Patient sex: M
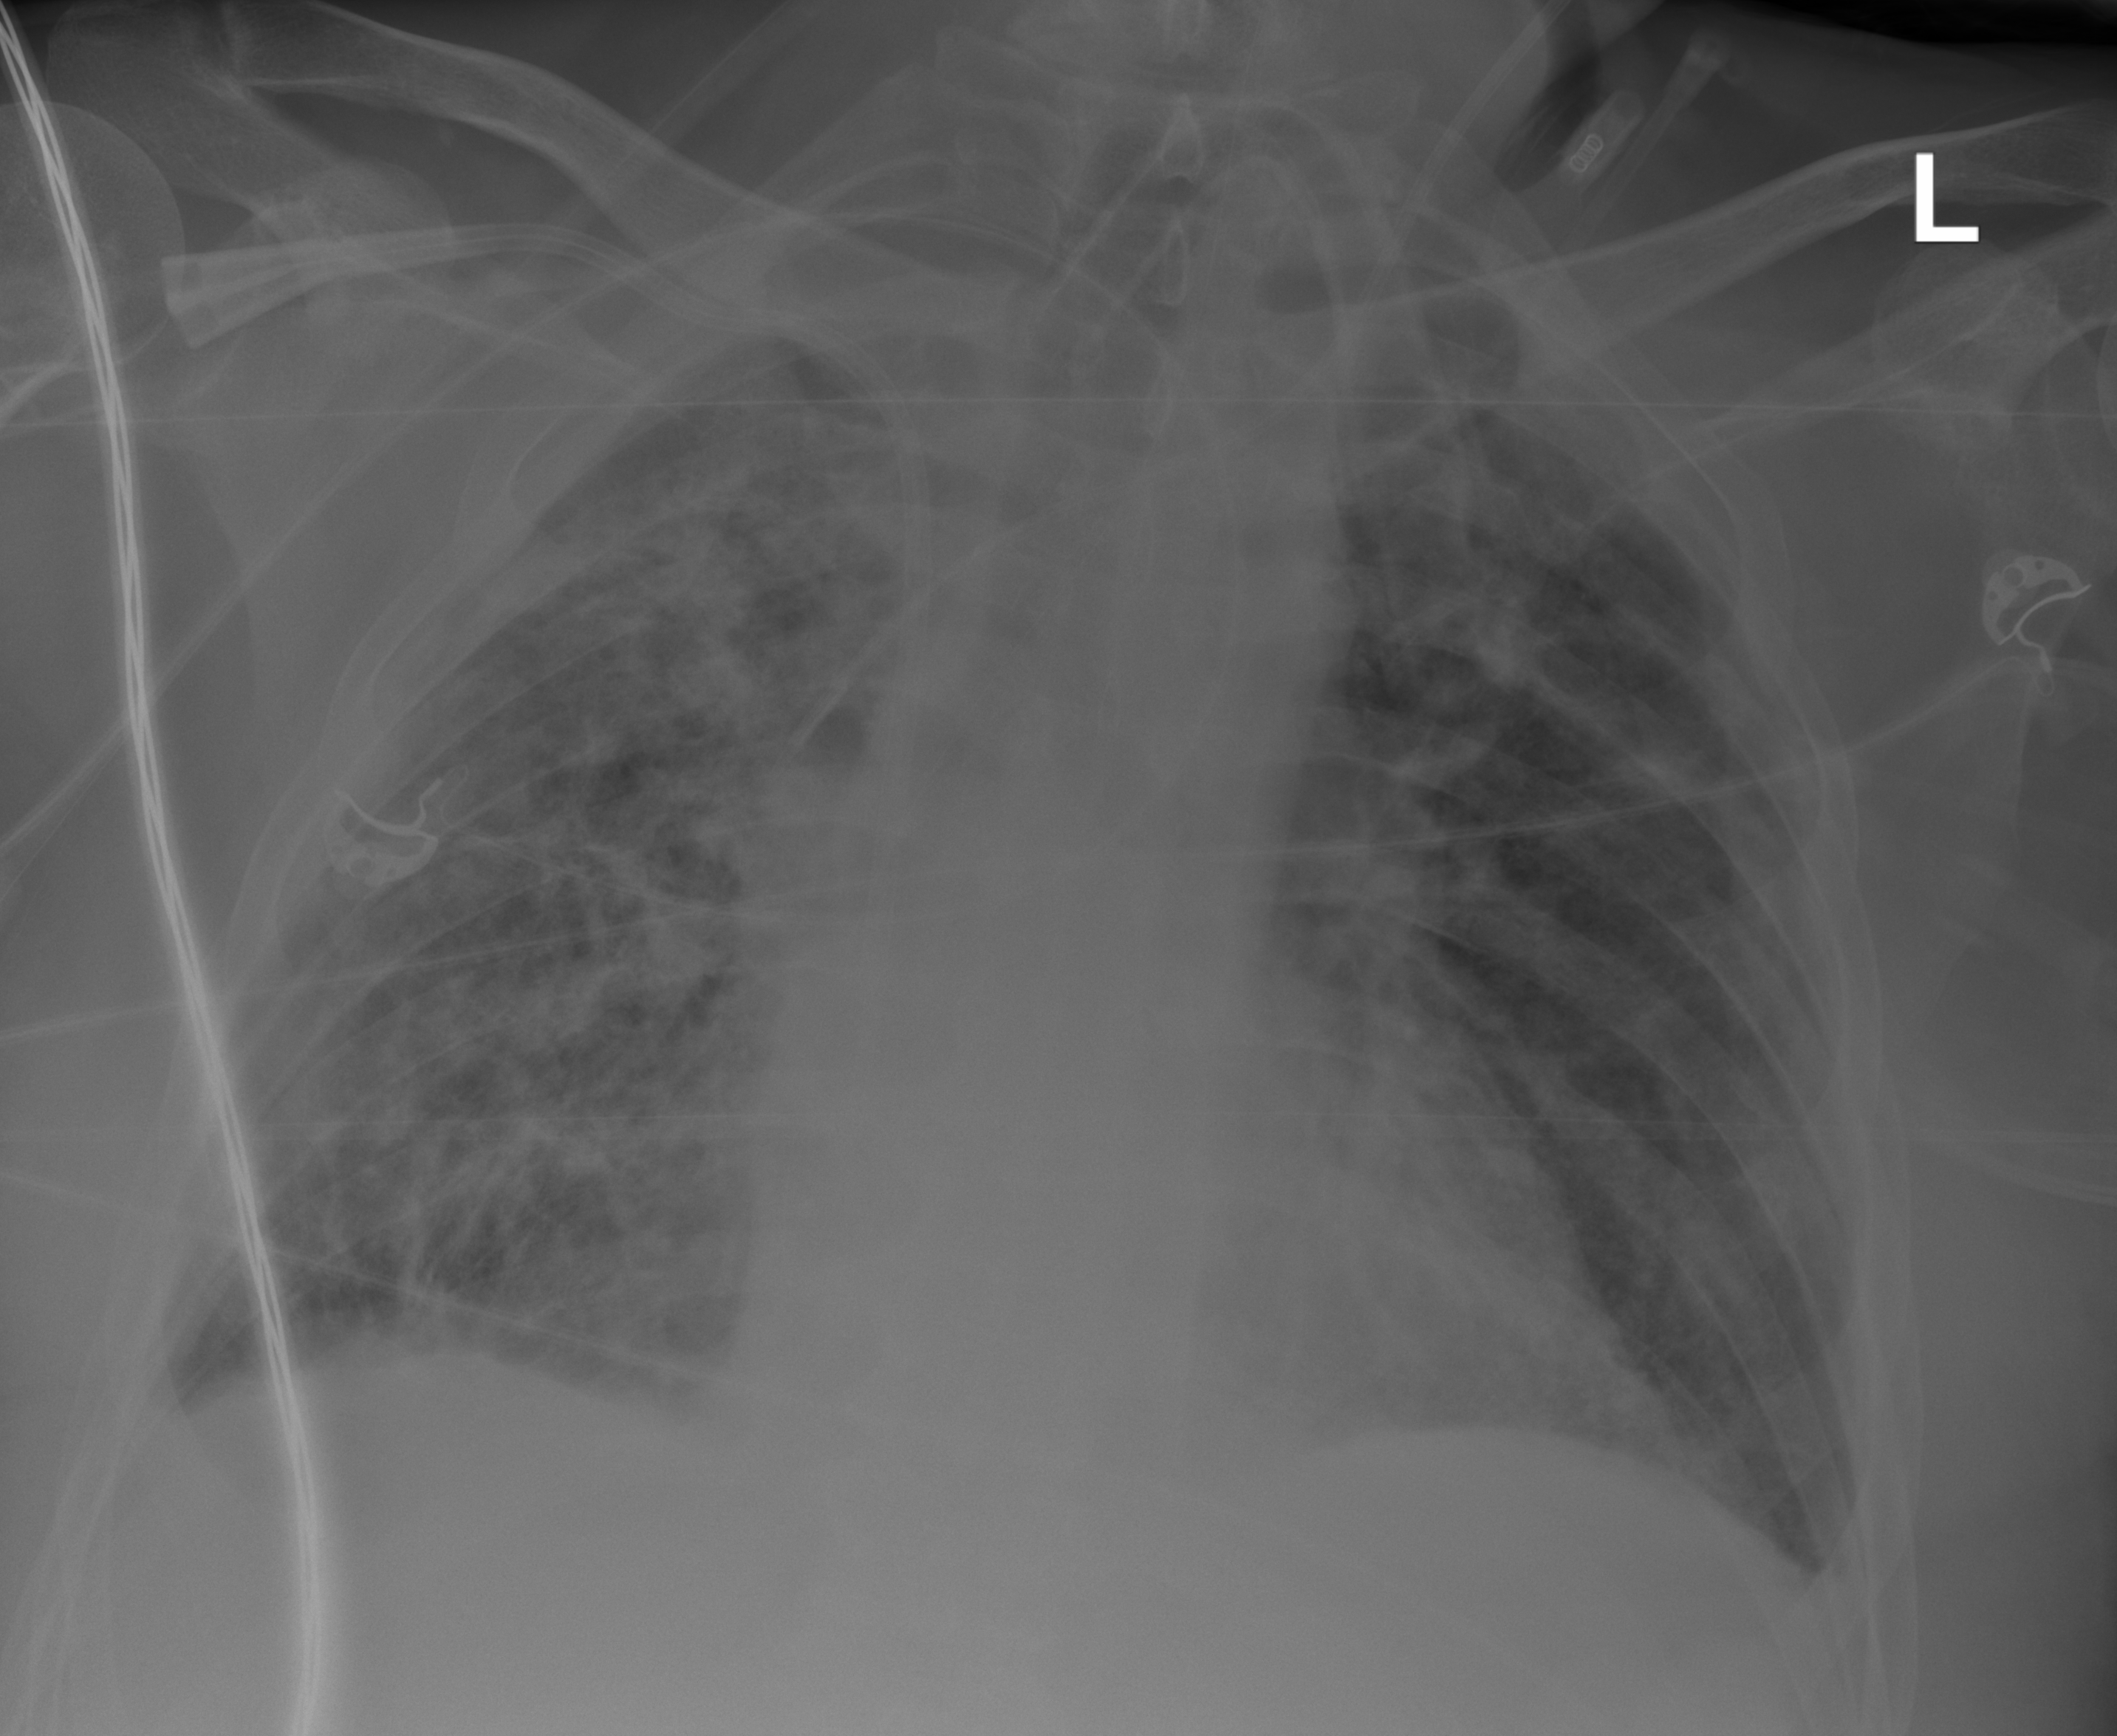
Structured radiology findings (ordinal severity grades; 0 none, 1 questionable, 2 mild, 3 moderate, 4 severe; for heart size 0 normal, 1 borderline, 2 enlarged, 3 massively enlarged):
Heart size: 0
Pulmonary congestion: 1
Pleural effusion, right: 2
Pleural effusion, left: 2
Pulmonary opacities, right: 2
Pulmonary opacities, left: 2
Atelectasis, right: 3
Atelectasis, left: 2